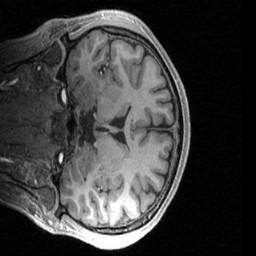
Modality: T1w
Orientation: coronal
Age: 19
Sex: male
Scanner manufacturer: siemens
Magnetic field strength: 3 T
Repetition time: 2.4 s
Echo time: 0.00224 s